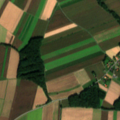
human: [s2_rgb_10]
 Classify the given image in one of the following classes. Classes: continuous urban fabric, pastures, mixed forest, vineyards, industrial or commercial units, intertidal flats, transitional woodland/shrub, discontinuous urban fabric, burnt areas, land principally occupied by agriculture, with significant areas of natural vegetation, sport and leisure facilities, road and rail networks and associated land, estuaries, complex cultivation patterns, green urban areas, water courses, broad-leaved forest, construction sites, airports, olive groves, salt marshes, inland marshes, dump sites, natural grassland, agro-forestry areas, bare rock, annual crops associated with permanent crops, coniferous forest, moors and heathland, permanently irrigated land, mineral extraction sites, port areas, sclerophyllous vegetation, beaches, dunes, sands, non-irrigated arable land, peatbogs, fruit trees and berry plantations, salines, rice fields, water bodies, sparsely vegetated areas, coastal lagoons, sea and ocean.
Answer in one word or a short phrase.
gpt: discontinuous urban fabric, non-irrigated arable land, broad-leaved forest